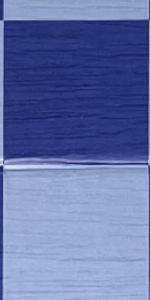
Label: Empty